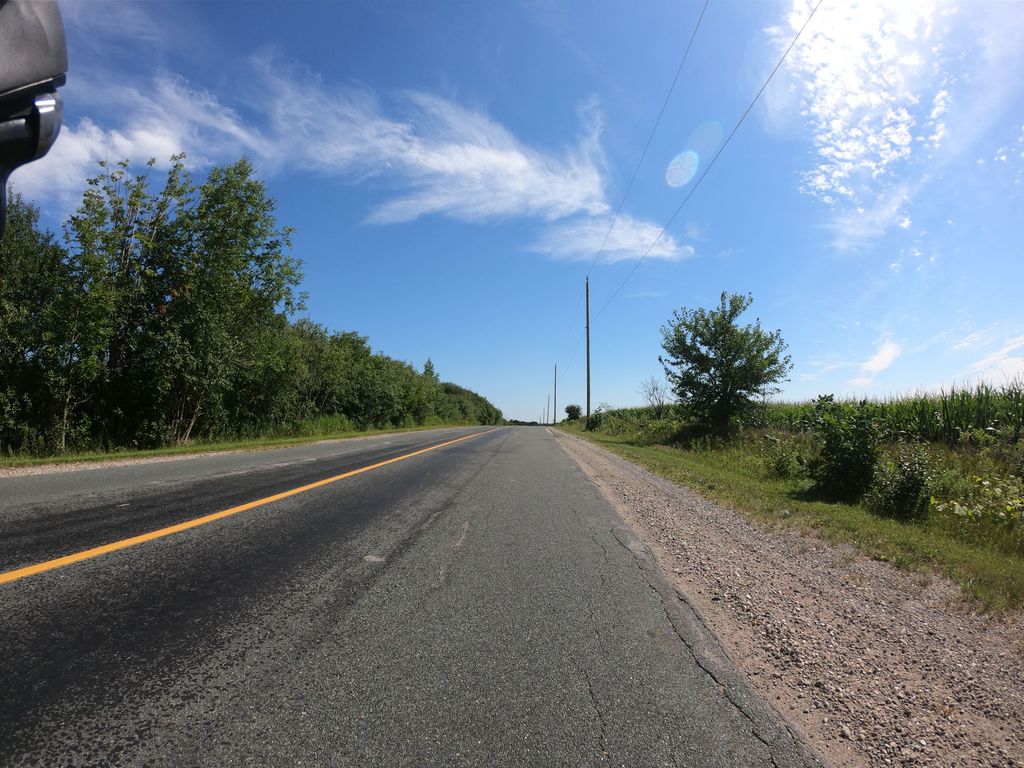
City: kitchener-waterloo